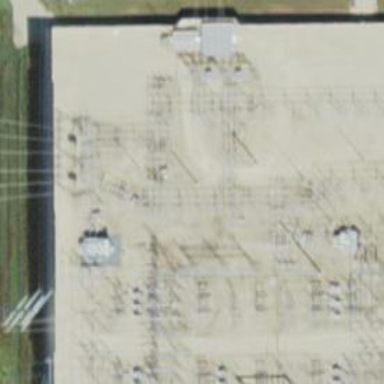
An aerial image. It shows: Switch used for power control.